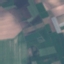
Land use / land cover: AnnualCrop